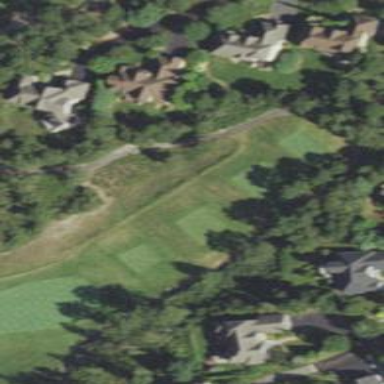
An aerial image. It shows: Golf hole.